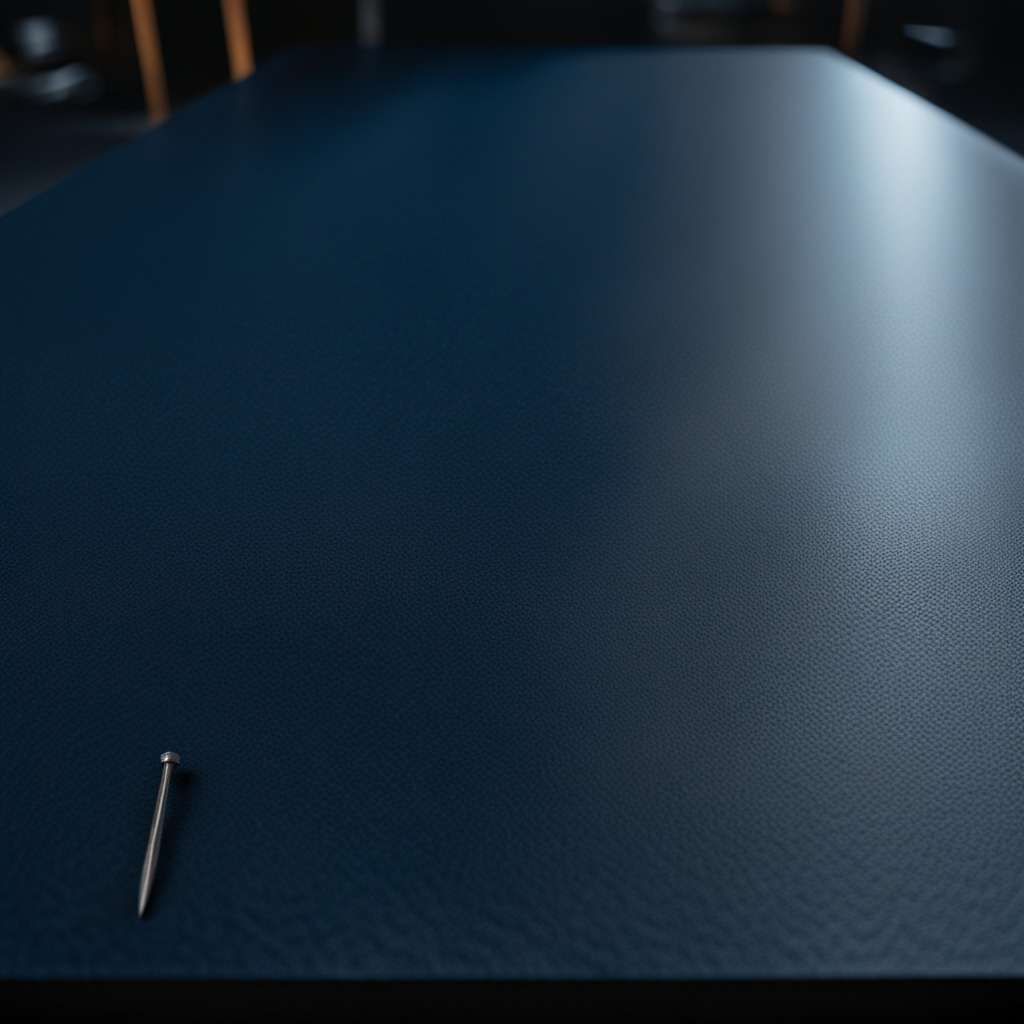
A nail is lying on the clean granite tabletop covered with a blue rubber mat inside a workshop at night dim ambient light soft shadows worn but beneath the mat